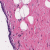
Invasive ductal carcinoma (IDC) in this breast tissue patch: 0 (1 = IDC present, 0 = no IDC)